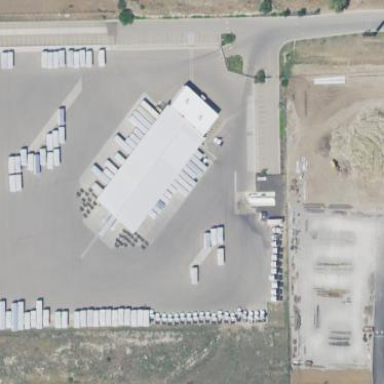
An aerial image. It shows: Warehouse.